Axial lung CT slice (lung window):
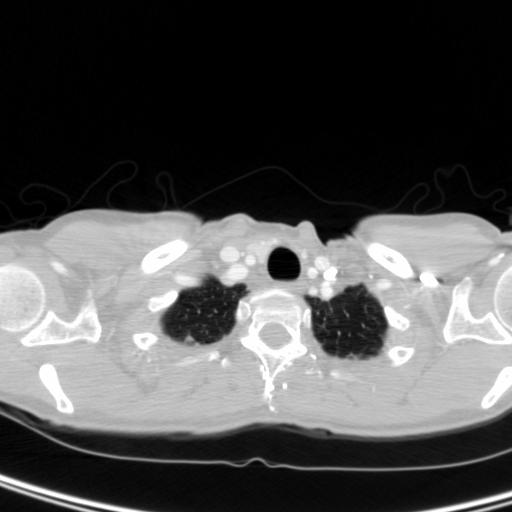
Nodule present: no